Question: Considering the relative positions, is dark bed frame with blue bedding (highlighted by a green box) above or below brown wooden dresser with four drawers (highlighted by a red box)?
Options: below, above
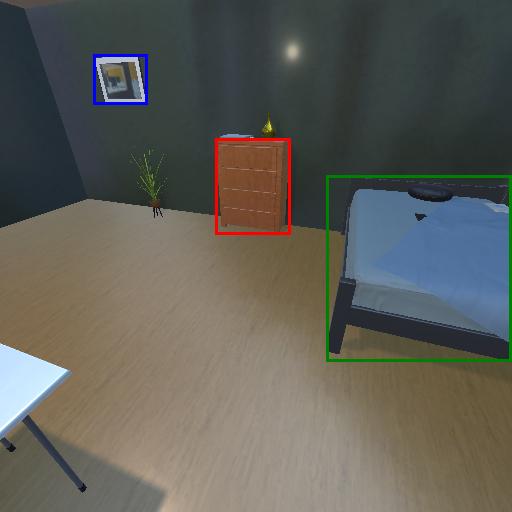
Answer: below